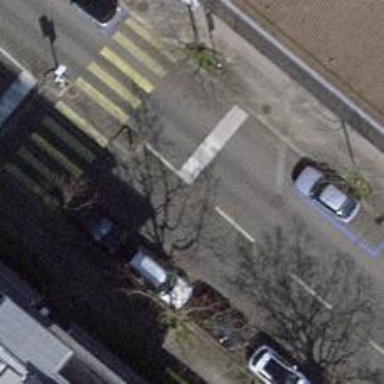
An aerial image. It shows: Road with traffic signals.